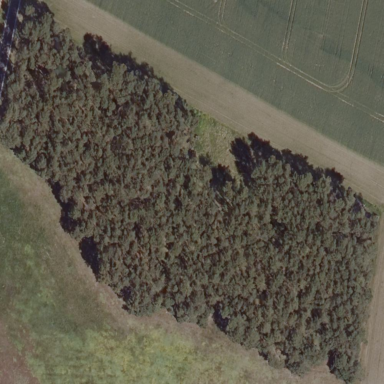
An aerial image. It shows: Forest area.